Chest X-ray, PA view. Patient: 48 years old, sex M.
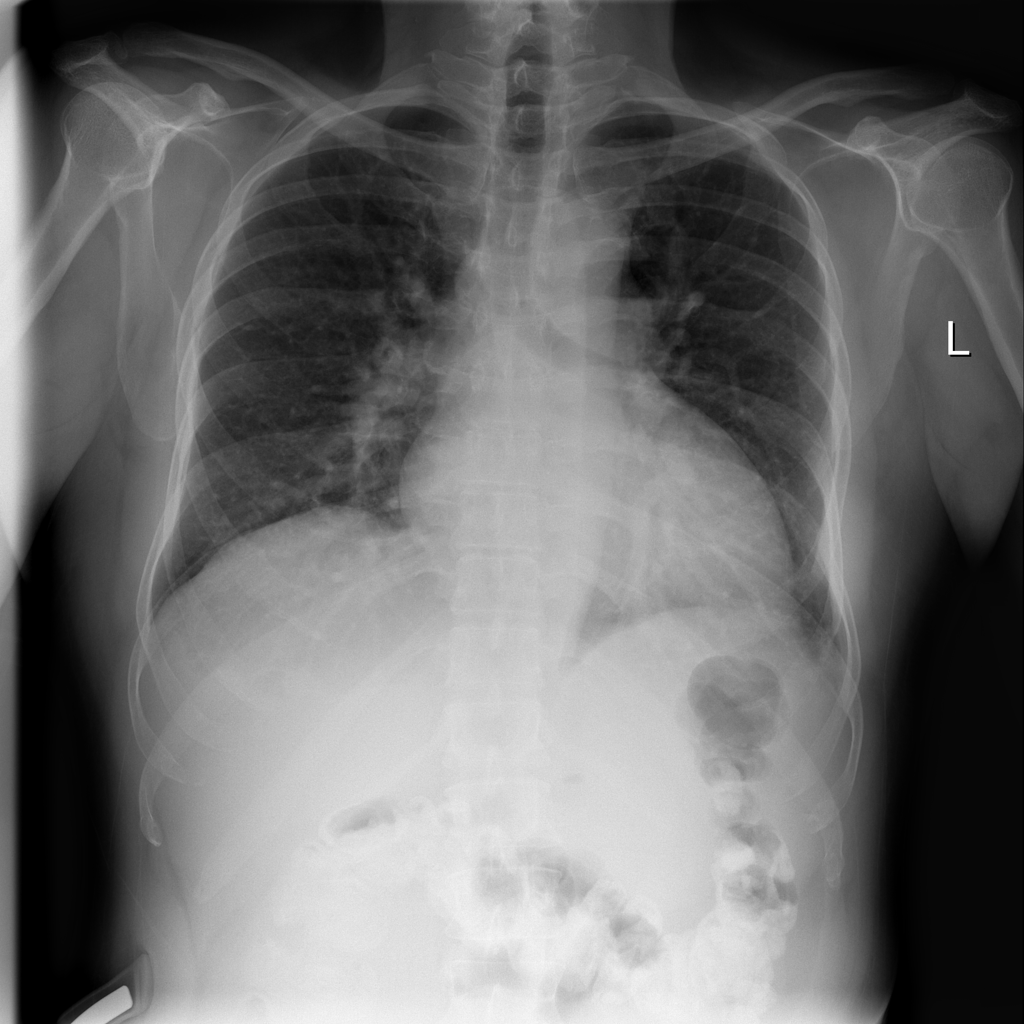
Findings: Cardiomegaly